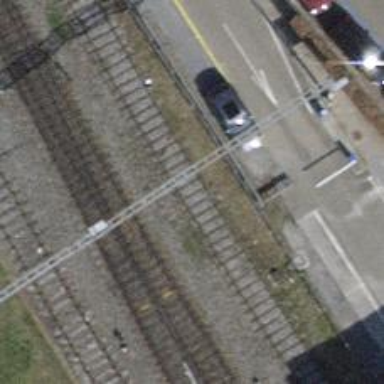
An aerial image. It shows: Single track railway siding.